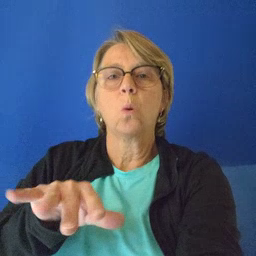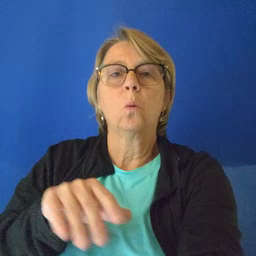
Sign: snow